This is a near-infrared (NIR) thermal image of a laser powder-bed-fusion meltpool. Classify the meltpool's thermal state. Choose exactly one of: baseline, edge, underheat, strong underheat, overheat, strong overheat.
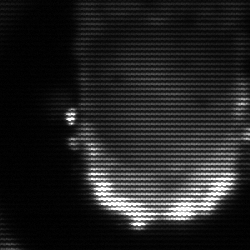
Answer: baseline